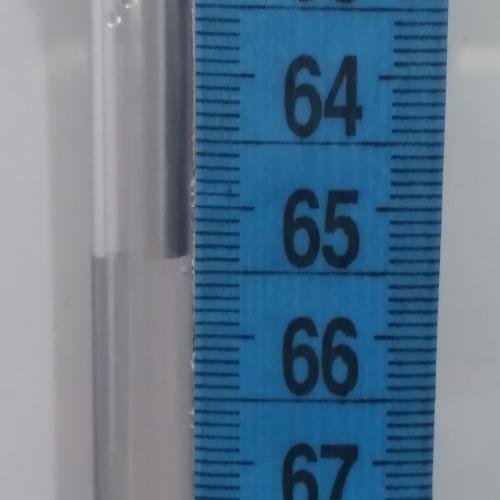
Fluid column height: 65.4 cm